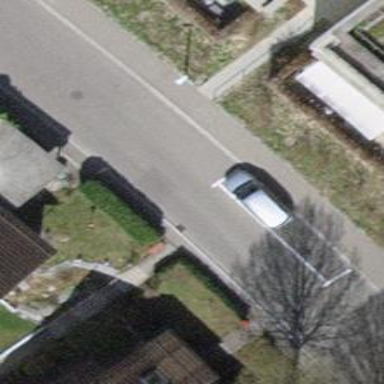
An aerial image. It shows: Set of steps on the road.